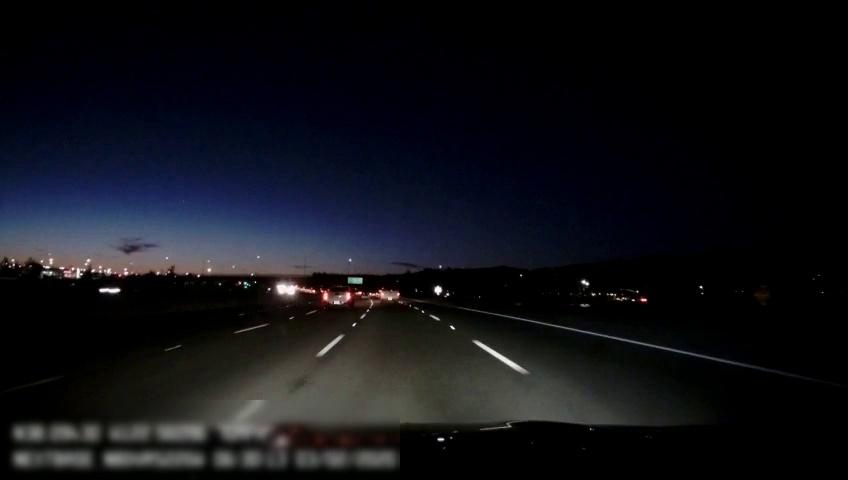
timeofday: Night
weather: Other
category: Drivable Space
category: Vehicles | Truck
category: Vehicles | Truck
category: Lanes | Alternate Lane
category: Lanes | Alternate Lane
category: Lanes | Alternate Lane
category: Lanes | Alternate Lane
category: Lanes | Alternate Lane
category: Traffic | Signs